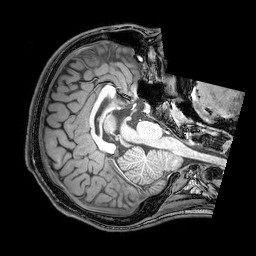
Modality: T1w
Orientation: axial
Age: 20
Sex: male